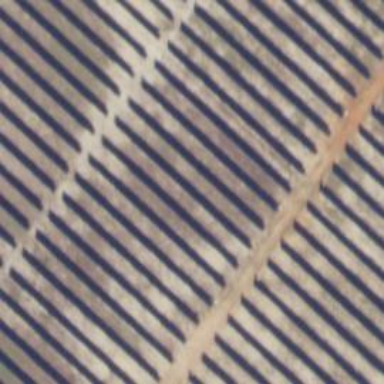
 consisting of solar photovoltaic panels."